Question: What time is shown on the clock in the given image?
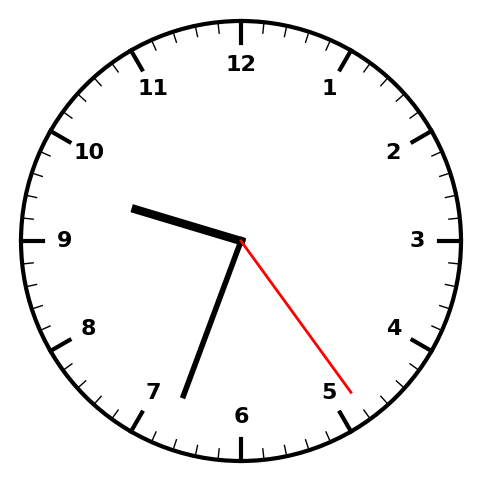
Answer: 09:33:24